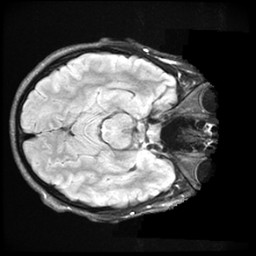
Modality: FLAIR
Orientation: axial
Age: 22
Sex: male
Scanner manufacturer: ge
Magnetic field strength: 3 T
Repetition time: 11 s
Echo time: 0.1497 s